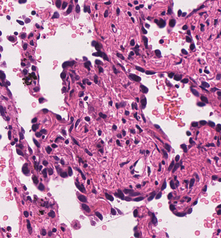
Tumor epithelial tissue: yes
Tumor-associated stroma tissue: yes
Normal tissue: no